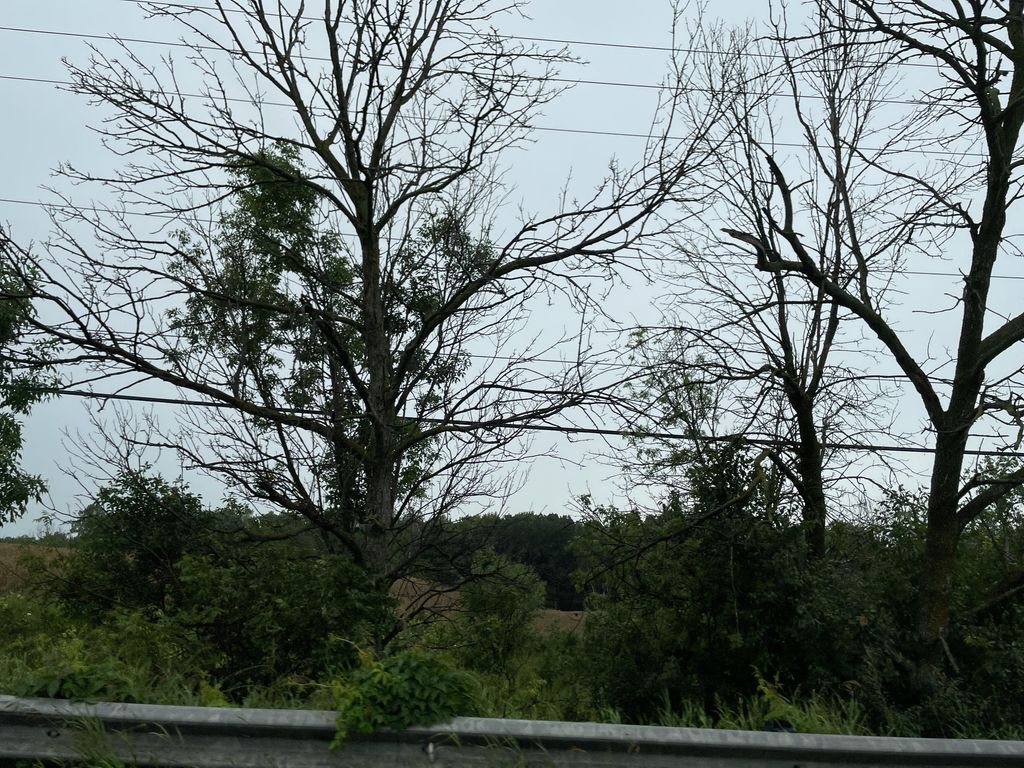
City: kitchener-waterloo